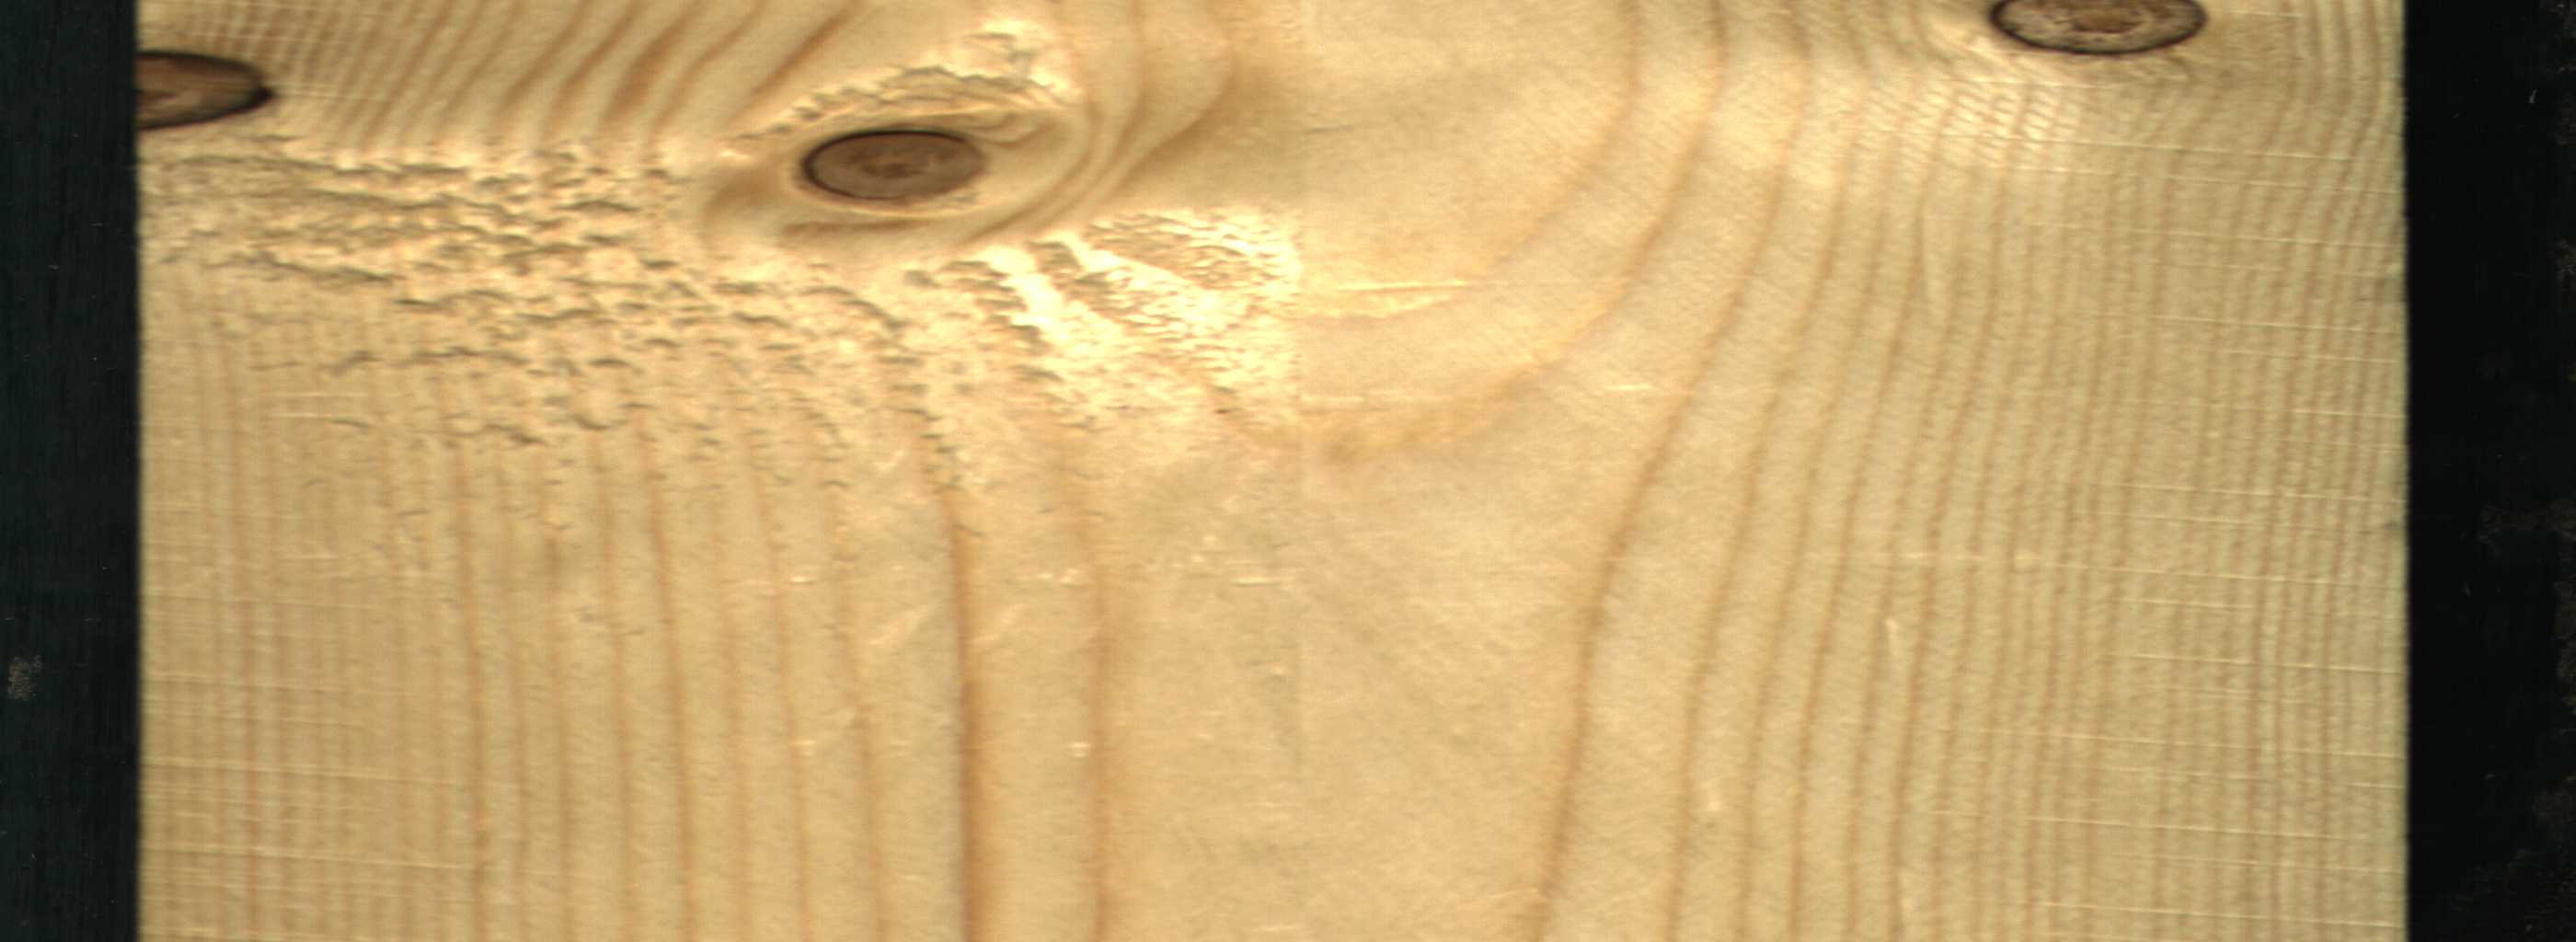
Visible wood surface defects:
Dead_Knot
Dead_Knot
Live_Knot